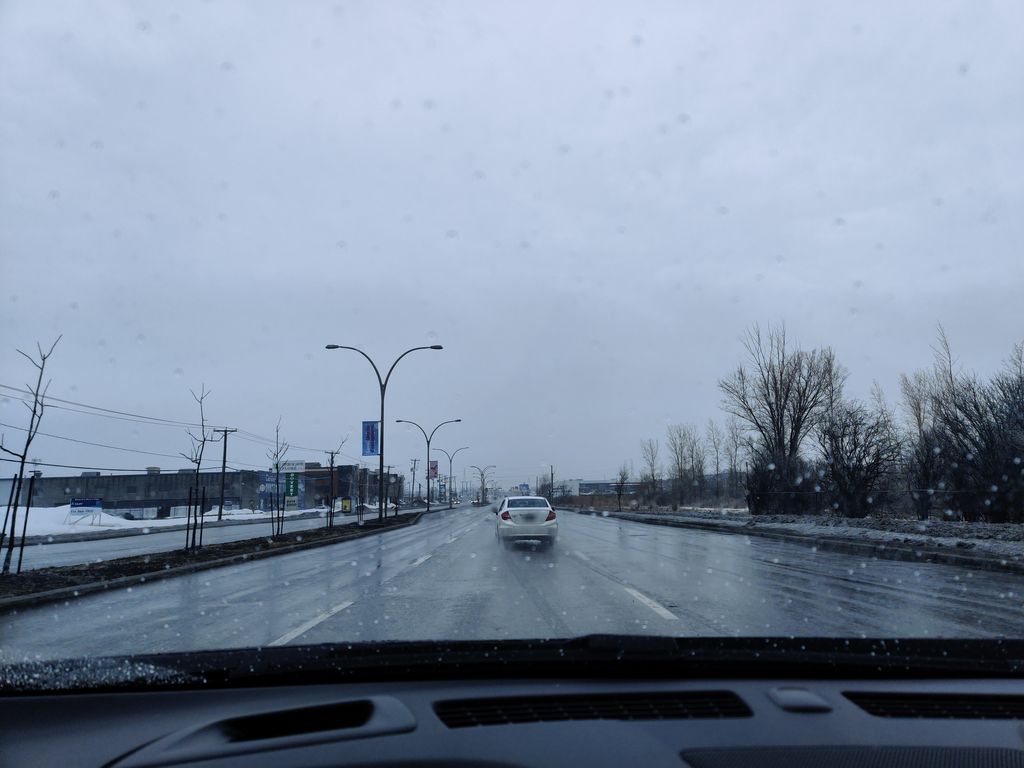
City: montreal